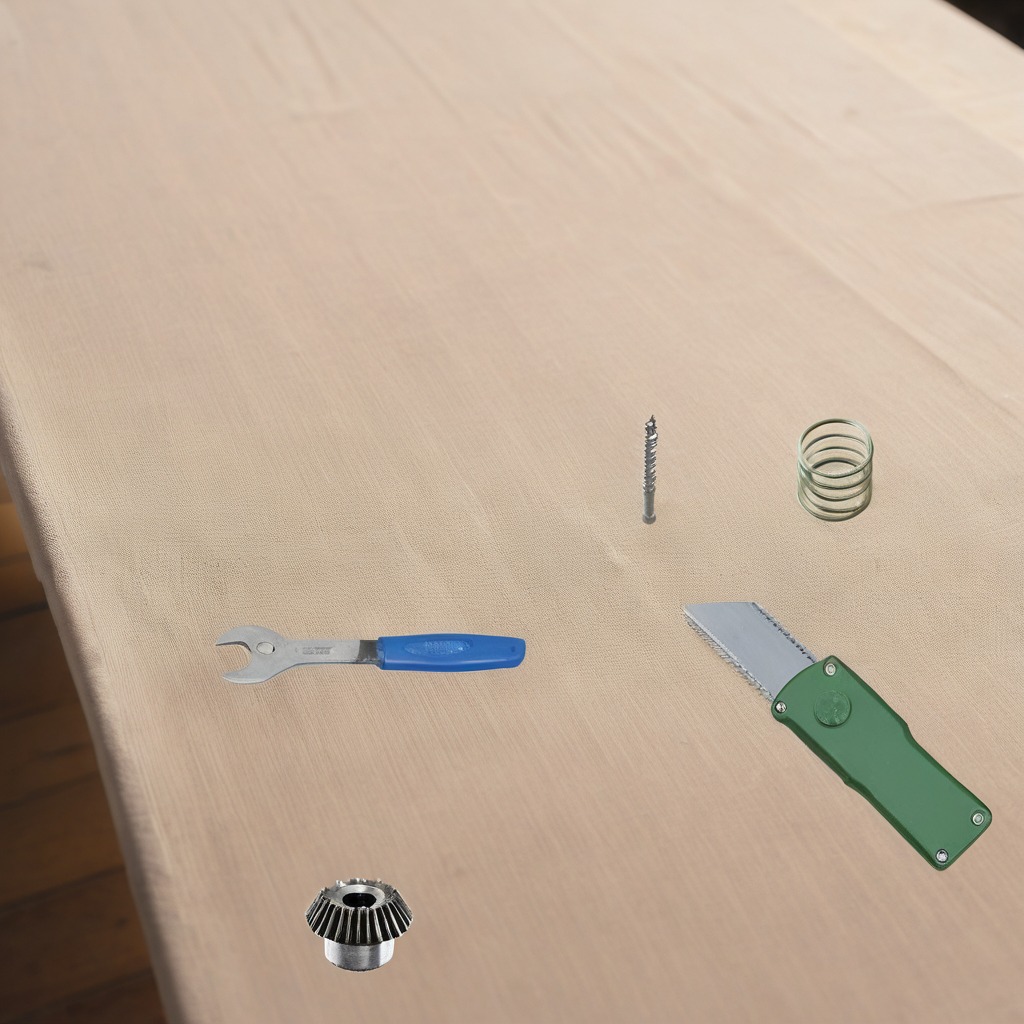
A steel gear with teeth, a utility knife, a metal machine screw, a coiled metal spring, and a wrench are lying on the wooden table in the outdoor workshop.